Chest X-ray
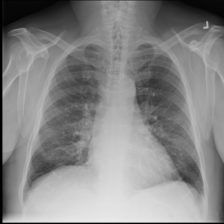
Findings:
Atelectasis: negative
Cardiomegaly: negative
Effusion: negative
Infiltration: negative
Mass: negative
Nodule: negative
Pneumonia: negative
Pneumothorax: negative
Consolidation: negative
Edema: negative
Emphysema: negative
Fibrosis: negative
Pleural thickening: negative
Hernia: negative